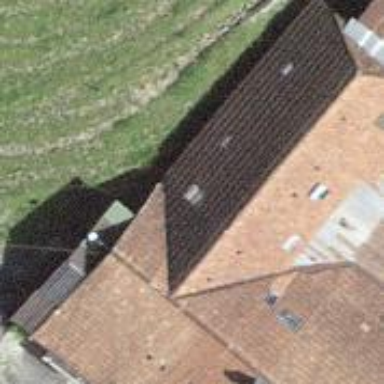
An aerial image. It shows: Farm building.